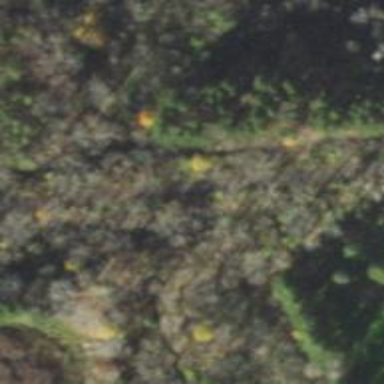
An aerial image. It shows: Abandoned railway crossing footway.